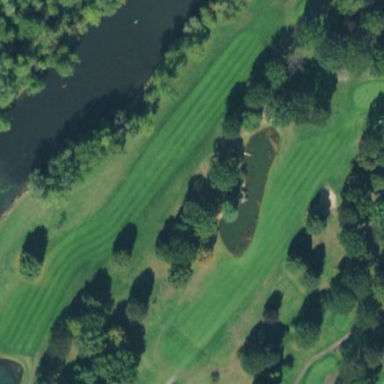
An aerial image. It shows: Golf fairway surrounded by grass.